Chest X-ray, PA view. Patient: 66 years old, sex M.
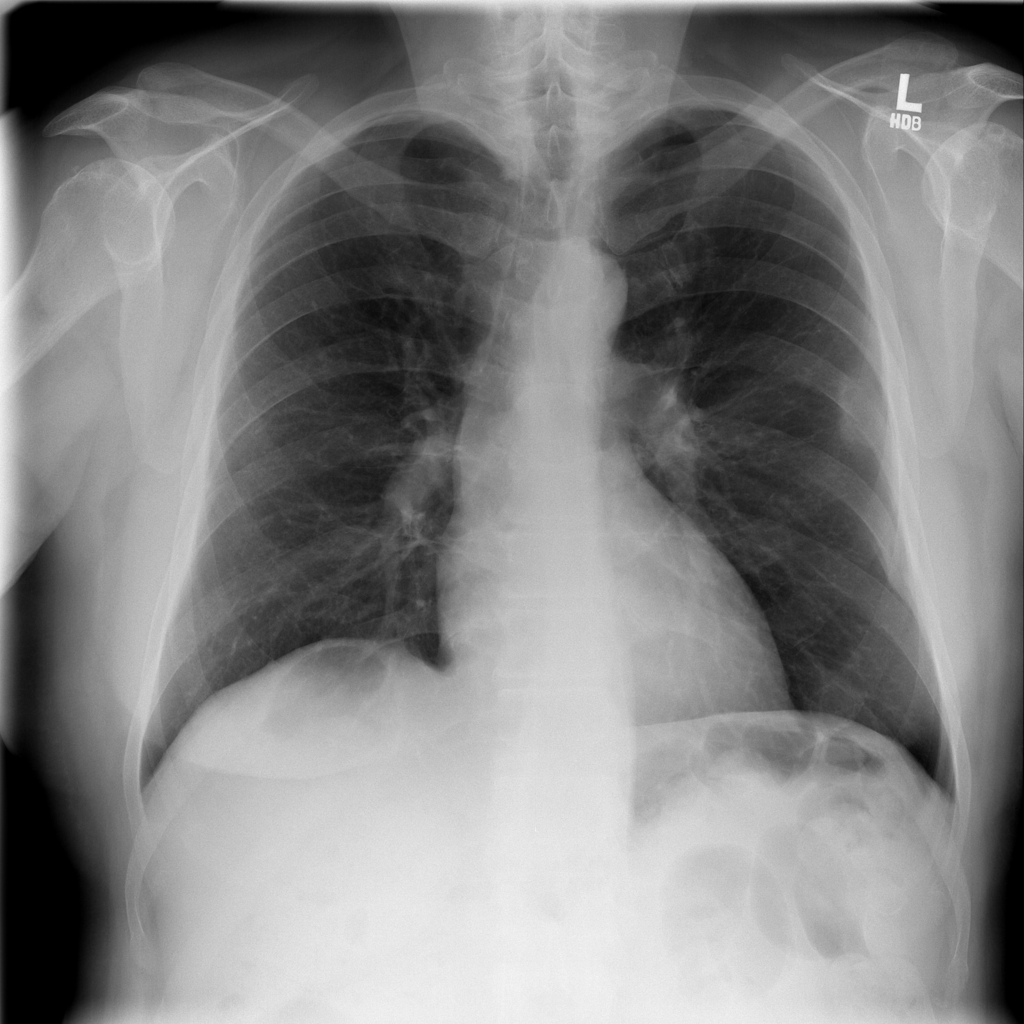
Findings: Fibrosis